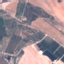
Label: PermanentCrop